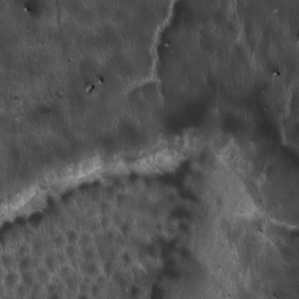
Label: non_frost